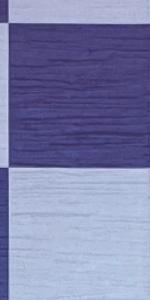
Label: Empty